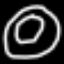
Label: donut